【题型】解答题　【知识点】解析几何　【难度】hard
如图所示，平面直角坐标系中，$O$ 为坐标原点，已知点 $P(x, y)$ 是角 $\alpha$ 终边上的点（异于原点），设 $|OP| = r$，将点 $P$ 绕 $O$ 逆时针旋转 $\theta$ 后得到 $P'(x', y')$.

(1)求证：$\begin{cases} x' = x\cos\theta - y\sin\theta \\ y' = x\sin\theta + y\cos\theta \end{cases}$

(2)已知曲线 $\Gamma_1$ 是函数 $y = \dfrac{\sqrt{3}}{3}x + \dfrac{1}{x}$ 的图象，曲线 $\Gamma_2$ 绕原点 $O$ 逆时针旋转 $\dfrac{\pi}{3}$ 后得到 $\Gamma_1$，求 $\Gamma_2$ 的标准方程；

(3)已知曲线 $\Gamma_3: x^2 + y^2 - xy = 3$ 表示一个中心在原点的椭圆，$Q$ 为第一象限内一点，且在椭圆 $\Gamma_3$ 的长轴上，满足 $|OQ| = 2$，过点 $Q$ 作直线 $l_1$ 交曲线 $\Gamma_3$ 于点 $M, N$，过原点 $O$ 作直线 $l_2$ 与直线 $l_1$ 垂直，直线 $l_2$ 交曲线 $\Gamma_3$ 于点 $G, H$，试判断：$\dfrac{\sqrt{6}}{|MN|} + \dfrac{3}{|OH|^2}$ 是否为定值？若是，请求出该定值；若不是，请说明理由.
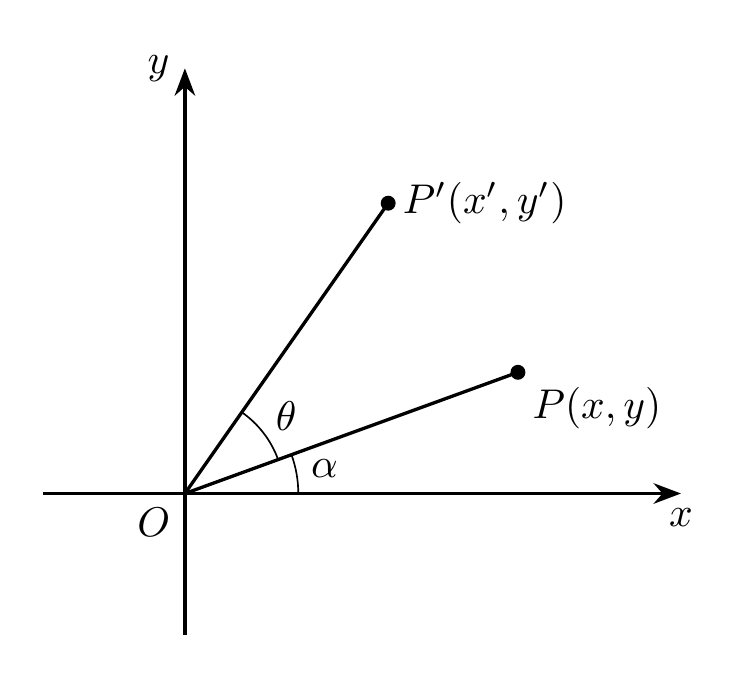
【解答】
【答案】(1)证明见解析

(2) $\dfrac{\sqrt{3}x^2}{6} - \dfrac{\sqrt{3}y^2}{2} = 1$

(3)是，定值为 2

【分析】(1) 利用三角函数恒等变换化简得证；

(2) 设曲线 $\Gamma_2$ 上一点为 $P(x, y)$，表达出 $x' = \dfrac{1}{2}x - \dfrac{\sqrt{3}}{2}y$，$y' = \dfrac{1}{2}y + \dfrac{\sqrt{3}}{2}x$，利用代入法求曲线 $\Gamma_2$ 的方程；

(3) 方法一：设长轴在 $x$ 轴上的椭圆 $\Gamma_4: \dfrac{x^2}{a^2} + \dfrac{y^2}{b^2} = 1$ 一点为 $P(x, y)$，根据题意先求得 $\Gamma_4: \dfrac{x^2}{6} + \dfrac{y^2}{2} = 1$，分直线 $l_1$ 旋转后斜率不存在和存在两种情况，设出直线 $l_1$ 旋转后的方程，直线 $l_2$ 旋转后的方程，联立椭圆 $\Gamma_4$，结合韦达定理可得 $\dfrac{\sqrt{6}}{|MN|} + \dfrac{3}{|OH|^2} = 2$；

方法二：设长轴在 $x$ 轴上的椭圆 $\Gamma_4: \dfrac{x^2}{a^2} + \dfrac{y^2}{b^2} = 1$ 一点为 $P(x, y)$，根据题意先求出 $\theta = \dfrac{\pi}{4}$，故 $Q(\sqrt{2}, \sqrt{2})$，分 $MN$ 斜率不存在，斜率为 0 和斜率存在且不为 0 三种情况，设出直线方程，联立 $\Gamma_3: x^2 + y^2 - xy = 3$，可得 $\dfrac{\sqrt{6}}{|MN|} + \dfrac{3}{|OH|^2} = 2$.

【详解】(1) 点 $P(x, y)$ 是角 $\alpha$ 终边上的点（异于原点），设 $|OP| = r$，

则 $x = r\cos\alpha, y = r\sin\alpha$，

经过逆时针旋转 $\theta$ 到 $P'$ 后，角 $\alpha + \theta$ 终边与 $OP'$ 重合，

所以 $x' = r\cos(\alpha + \theta) = r\cos\alpha\cos\theta - r\sin\alpha\sin\theta = x\cos\theta - y\sin\theta$，

$y' = r\sin(\alpha + \theta) = r\sin\alpha\cos\theta + r\cos\alpha\sin\theta = y\cos\theta + x\sin\theta$，得证.

(2) 设曲线 $\Gamma_2$ 上一点为 $P(x, y)$，

逆时针旋转 $\dfrac{\pi}{3}$ 后的点 $P'(x', y')$ 在 $y = \dfrac{\sqrt{3}}{3}x + \dfrac{1}{x}$ 的图象上，

由 (1) 知：$x' = \dfrac{1}{2}x - \dfrac{\sqrt{3}}{2}y$，$y' = \dfrac{1}{2}y + \dfrac{\sqrt{3}}{2}x$，

代入 $y' = \dfrac{\sqrt{3}}{3}x' + \dfrac{1}{x'}$ 得 $\dfrac{1}{2}y + \dfrac{\sqrt{3}}{2}x = \dfrac{\sqrt{3}}{3} \left( \dfrac{1}{2}x - \dfrac{\sqrt{3}}{2}y \right) + \dfrac{1}{\dfrac{1}{2}x - \dfrac{\sqrt{3}}{2}y}$，

化简即得曲线 $\Gamma_2$ 的方程为 $\dfrac{\sqrt{3}x^2}{6} - \dfrac{\sqrt{3}y^2}{2} = 1$.

(3) 方法一：设长轴在 $x$ 轴上的椭圆 $\Gamma_4: \dfrac{x^2}{a^2} + \dfrac{y^2}{b^2} = 1$ 一点为 $P(x, y)$，

逆时针旋转 $\theta (0 < \theta < \pi)$ 得到点 $P'(x', y')$ 在 $\Gamma_3$ 的图象上，

由 (1) 知 $x' = x\cos\theta - y\sin\theta$，$y' = y\cos\theta + x\sin\theta$，满足 $x'^2 + y'^2 - x'y' = 3$，

于是得 $(1 - \sin\theta\cos\theta)x^2 + (1 + \sin\theta\cos\theta)y^2 + xy(\sin^2\theta - \cos^2\theta) = 3$.

因此 $\sin^2\theta - \cos^2\theta = 0$ 且 $\dfrac{1}{1 - \sin\theta\cos\theta} > \dfrac{1}{1 + \sin\theta\cos\theta} > 0$，

由不等式可得 $\cos\theta > 0$，故 $\sin\theta = \cos\theta$，

由此得 $\theta = \dfrac{\pi}{4}$，所以 $1 - \sin\theta\cos\theta = \dfrac{1}{2}, 1 + \sin\theta\cos\theta = \dfrac{3}{2}$，

$\dfrac{1}{2}x^2 + \dfrac{3}{2}y^2 = 3$，故 $\Gamma_4: \dfrac{x^2}{6} + \dfrac{y^2}{2} = 1$.

点 $Q$ 旋转后的坐标为 $(2, 0)$.

当直线 $l_1$ 旋转后斜率不存在时，$\Gamma_4: \dfrac{x^2}{6} + \dfrac{y^2}{2} = 1$ 中，令 $x = 2$ 得 $\dfrac{2^2}{6} + \dfrac{y^2}{2} = 1$，

解得 $y = \pm\dfrac{\sqrt{6}}{3}$，则 $|MN| = \dfrac{2\sqrt{6}}{3}$，

此时直线 $HG$ 为 $x$ 轴，故 $|OH| = \sqrt{6}$，$\dfrac{\sqrt{6}}{|MN|} + \dfrac{3}{|OH|^2} = \dfrac{\sqrt{6}}{\dfrac{2\sqrt{6}}{3}} + \dfrac{3}{(\sqrt{6})^2} = \dfrac{3}{2} + \dfrac{1}{2} = 2$，

当直线 $l_1$ 旋转后斜率存在时，设直线 $l_1$ 旋转后为 $x = my + 2$，直线 $l_2$ 旋转后为 $y = -mx$，

旋转后 $M(x_1, y_1), N(x_2, y_2), H(x_3, y_3)$.

$x = my + 2$ 与椭圆方程 $\dfrac{x^2}{6} + \dfrac{3y^2}{6} = 1$ 联立，即 $\begin{cases} x = my + 2 \\ x^2 + 3y^2 = 6 \end{cases}$

可得 $(m^2 + 3)y^2 + 4my - 2 = 0$，

则由韦达定理得 $y_1 + y_2 = -\dfrac{4m}{m^2 + 3}$，$y_1y_2 = -\dfrac{2}{m^2 + 3}$，

故 $|MN| = \sqrt{1 + m^2}|y_1 - y_2| = \sqrt{1 + m^2} \cdot \sqrt{(y_1 + y_2)^2 - 4y_1y_2}$

$= \sqrt{1 + m^2} \cdot \sqrt{ \left( -\dfrac{4m}{m^2+3} \right)^2 + \dfrac{8}{m^2+3} } = \dfrac{2\sqrt{6}(1 + m^2)}{m^2 + 3}$，

将 $y = -mx$ 代入椭圆方程 $x^2 + 3y^2 = 6$ 中，有 $x_3^2 = \dfrac{6}{1 + 3m^2}, y_3^2 = \dfrac{6m^2}{1 + 3m^2}$，

故 $|OH|^2 = x_3^2 + y_3^2 = \dfrac{6 + 6m^2}{1 + 3m^2}$，

则 $\dfrac{\sqrt{6}}{|MN|} + \dfrac{3}{|OH|^2} = \dfrac{(m^2 + 3)}{2(m^2 + 1)} + \dfrac{3m^2 + 1}{2(m^2 + 1)} = 2$.

方法二：设长轴在 $x$ 轴上的椭圆 $\Gamma_4: \dfrac{x^2}{a^2} + \dfrac{y^2}{b^2} = 1$ 一点为 $P(x, y)$，

逆时针旋转 $\theta (0 < \theta < \pi)$ 得到点 $P'(x', y')$ 在 $\Gamma_3$ 的图象上，

由 (1) 知 $x' = x\cos\theta - y\sin\theta$，$y' = y\cos\theta + x\sin\theta$，满足 $x'^2 + y'^2 - x'y' = 3$，

于是得 $(1 - \sin\theta\cos\theta)x^2 + (1 + \sin\theta\cos\theta)y^2 + xy(\sin^2\theta - \cos^2\theta) = 3$.

因此 $\sin^2\theta - \cos^2\theta = 0$ 且 $\dfrac{1}{1 - \sin\theta\cos\theta} > \dfrac{1}{1 + \sin\theta\cos\theta} > 0$，

由不等式可得 $\cos\theta > 0$，故 $\sin\theta = \cos\theta$，

由此得 $\theta = \dfrac{\pi}{4}$，

又 $|OQ| = 2$，故 $Q(\sqrt{2}, \sqrt{2})$，当 $MN$ 斜率不存在时，直线 $MN$ 方程为 $x = \sqrt{2}$，

$\Gamma_3: x^2 + y^2 - xy = 3$ 中，令 $x = \sqrt{2}$ 得 $y^2 - \sqrt{2}y - 1 = 0$，

此时 $y_M, y_N$ 满足 $y^2 - \sqrt{2}y - 1 = 0$，故 $y_M + y_N = \sqrt{2}, y_My_N = -1$，

于是 $|MN| = |y_M - y_N| = \sqrt{(y_M + y_N)^2 - 4y_My_N} = \sqrt{6}$，

此时直线 $l_2$ 为 $y = 0$，$\Gamma_3: x^2 + y^2 - xy = 3$ 中，令 $y = 0$，

解得 $x = \pm\sqrt{3}$，故 $|OH| = \sqrt{3}$，

此时 $\dfrac{\sqrt{6}}{|MN|} + \dfrac{3}{|OH|^2} = \dfrac{\sqrt{6}}{\sqrt{6}} + \dfrac{3}{3} = 2$.

当 $MN$ 斜率为 0 时，直线 $MN$ 方程为 $y = \sqrt{2}$，此时同理得 $\dfrac{\sqrt{6}}{|MN|} + \dfrac{3}{|OH|^2} = 2$；

当 $MN$ 斜率存在且不为 0 时，设直线 $l_1: y - \sqrt{2} = k(x - \sqrt{2})$，$l_2: y = -\dfrac{1}{k}x$.

设 $M(x_1, y_1), N(x_2, y_2)$，联立 $l_2$ 与 $\Gamma_3$ 得 $x_3^2 = \dfrac{3k^2}{k^2 + k + 1}$，

故 $|OH|^2 = \left( 1 + \dfrac{1}{k^2} \right)x_3^2 = \left( 1 + \dfrac{1}{k^2} \right) \cdot \dfrac{3k^2}{k^2 + k + 1} = \dfrac{3(k^2 + 1)}{k^2 + k + 1}$，

则联立 $l_1$ 椭圆 $\Gamma_3: x^2 + y^2 - xy = 3$ 联立得

$(k^2 - k + 1)x^2 + \sqrt{2}(3k - 2k^2 - 1)x + 2(1 - k)^2 - 3 = 0$，

故 $x_1 + x_2 = -\dfrac{\sqrt{2}(3k - 2k^2 - 1)}{k^2 - k + 1}, x_1x_2 = \dfrac{2(1 - k)^2 - 3}{k^2 - k + 1}$，

则 $|MN| = \sqrt{1 + k^2}|x_2 - x_1| = \sqrt{1 + k^2} \cdot \sqrt{(x_1 + x_2)^2 - 4x_1x_2} = \dfrac{\sqrt{6}(1 + k^2)}{k^2 - k + 1}$，

故 $\dfrac{\sqrt{6}}{|MN|} + \dfrac{3}{|OH|^2} = \dfrac{k^2 - k + 1}{k^2 + 1} + \dfrac{k^2 + k + 1}{k^2 + 1} = 2$.
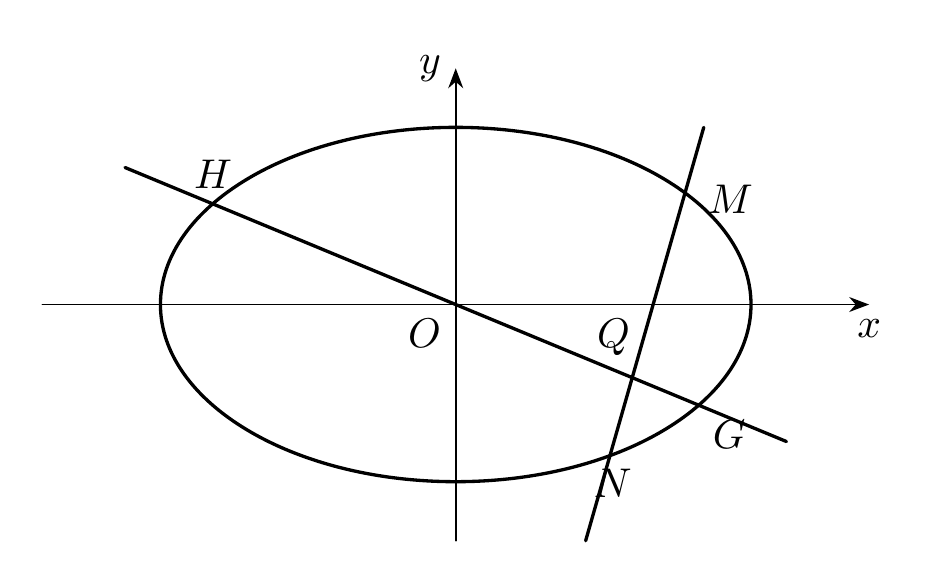
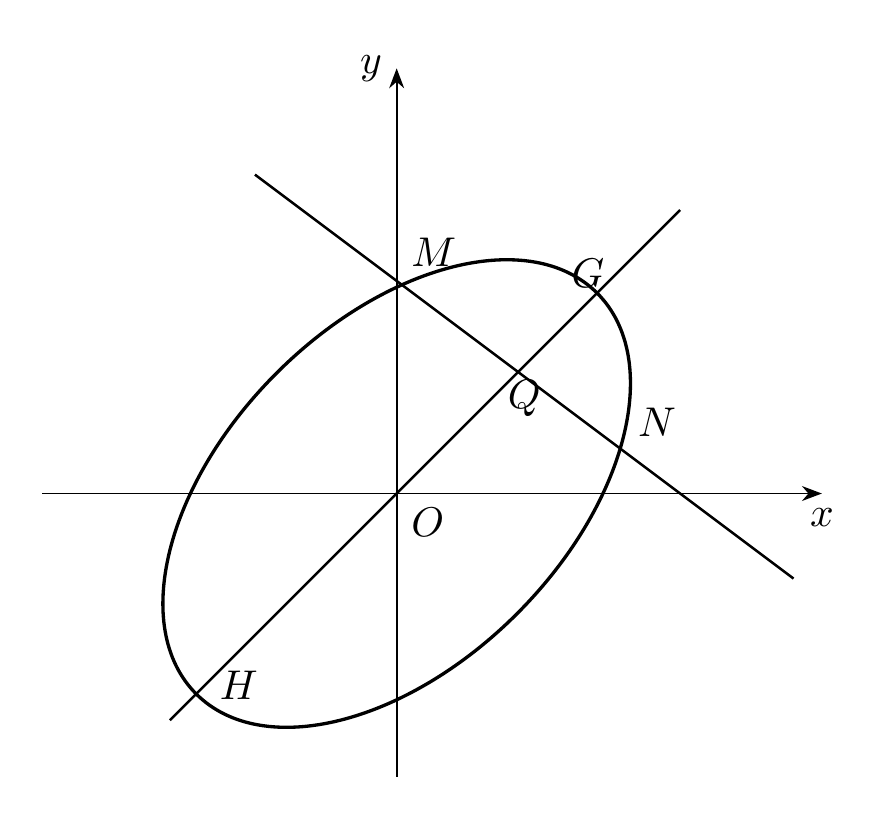